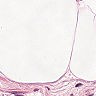
Metastatic tissue present: no